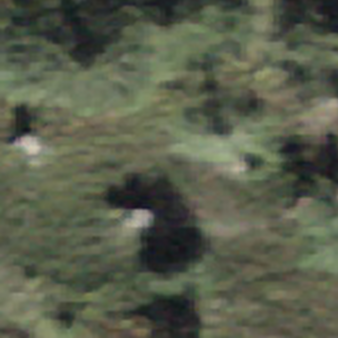
Label: other